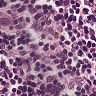
Metastatic tissue present: no